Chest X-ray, PA view. Patient: 49 years old, sex F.
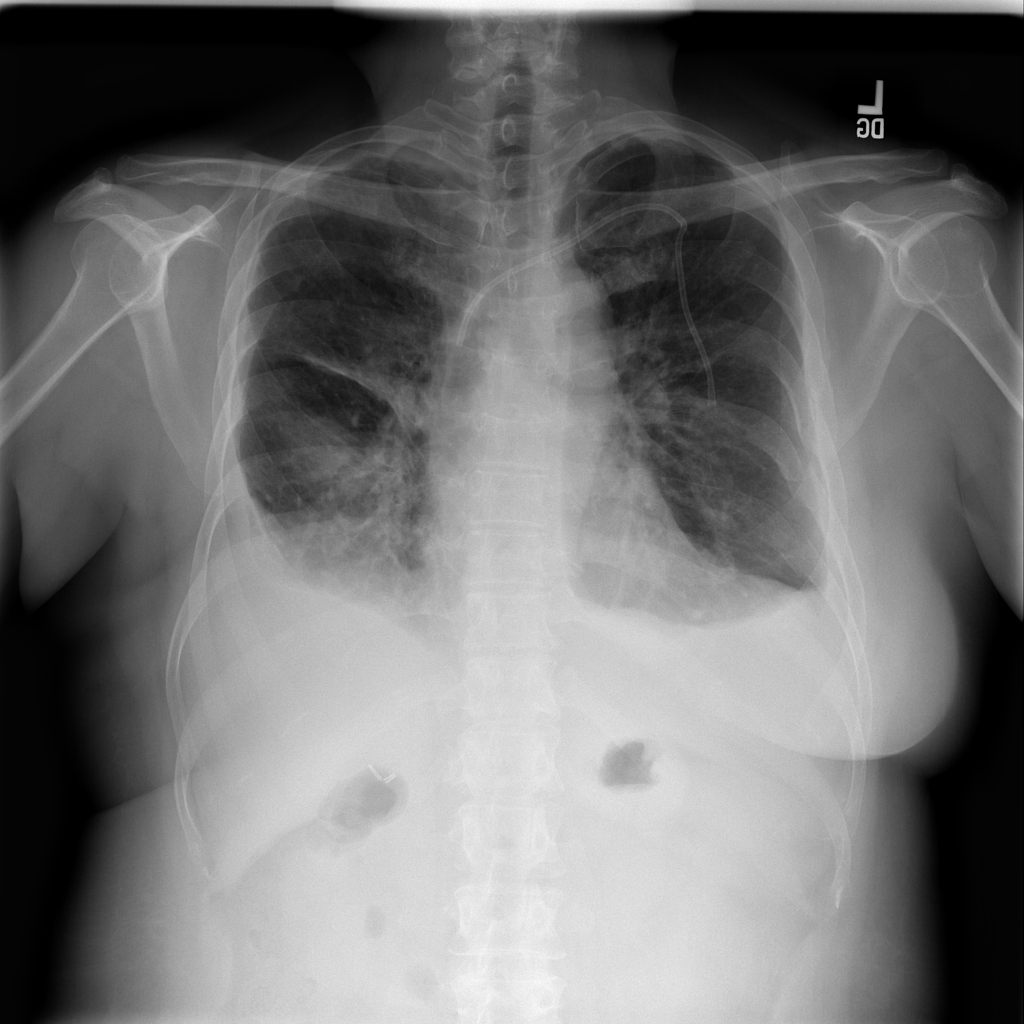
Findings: Effusion